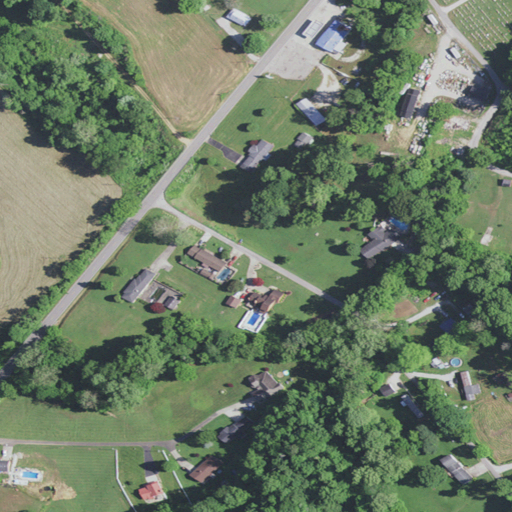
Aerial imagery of valley in Kentucky named Big Kellen Hollow containing open development, deciduous forest, pasture, low intensity development, mixed forest, medium intensity development, high intensity development, and shrub